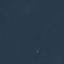
Land use / land cover class: SeaLake